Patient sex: F
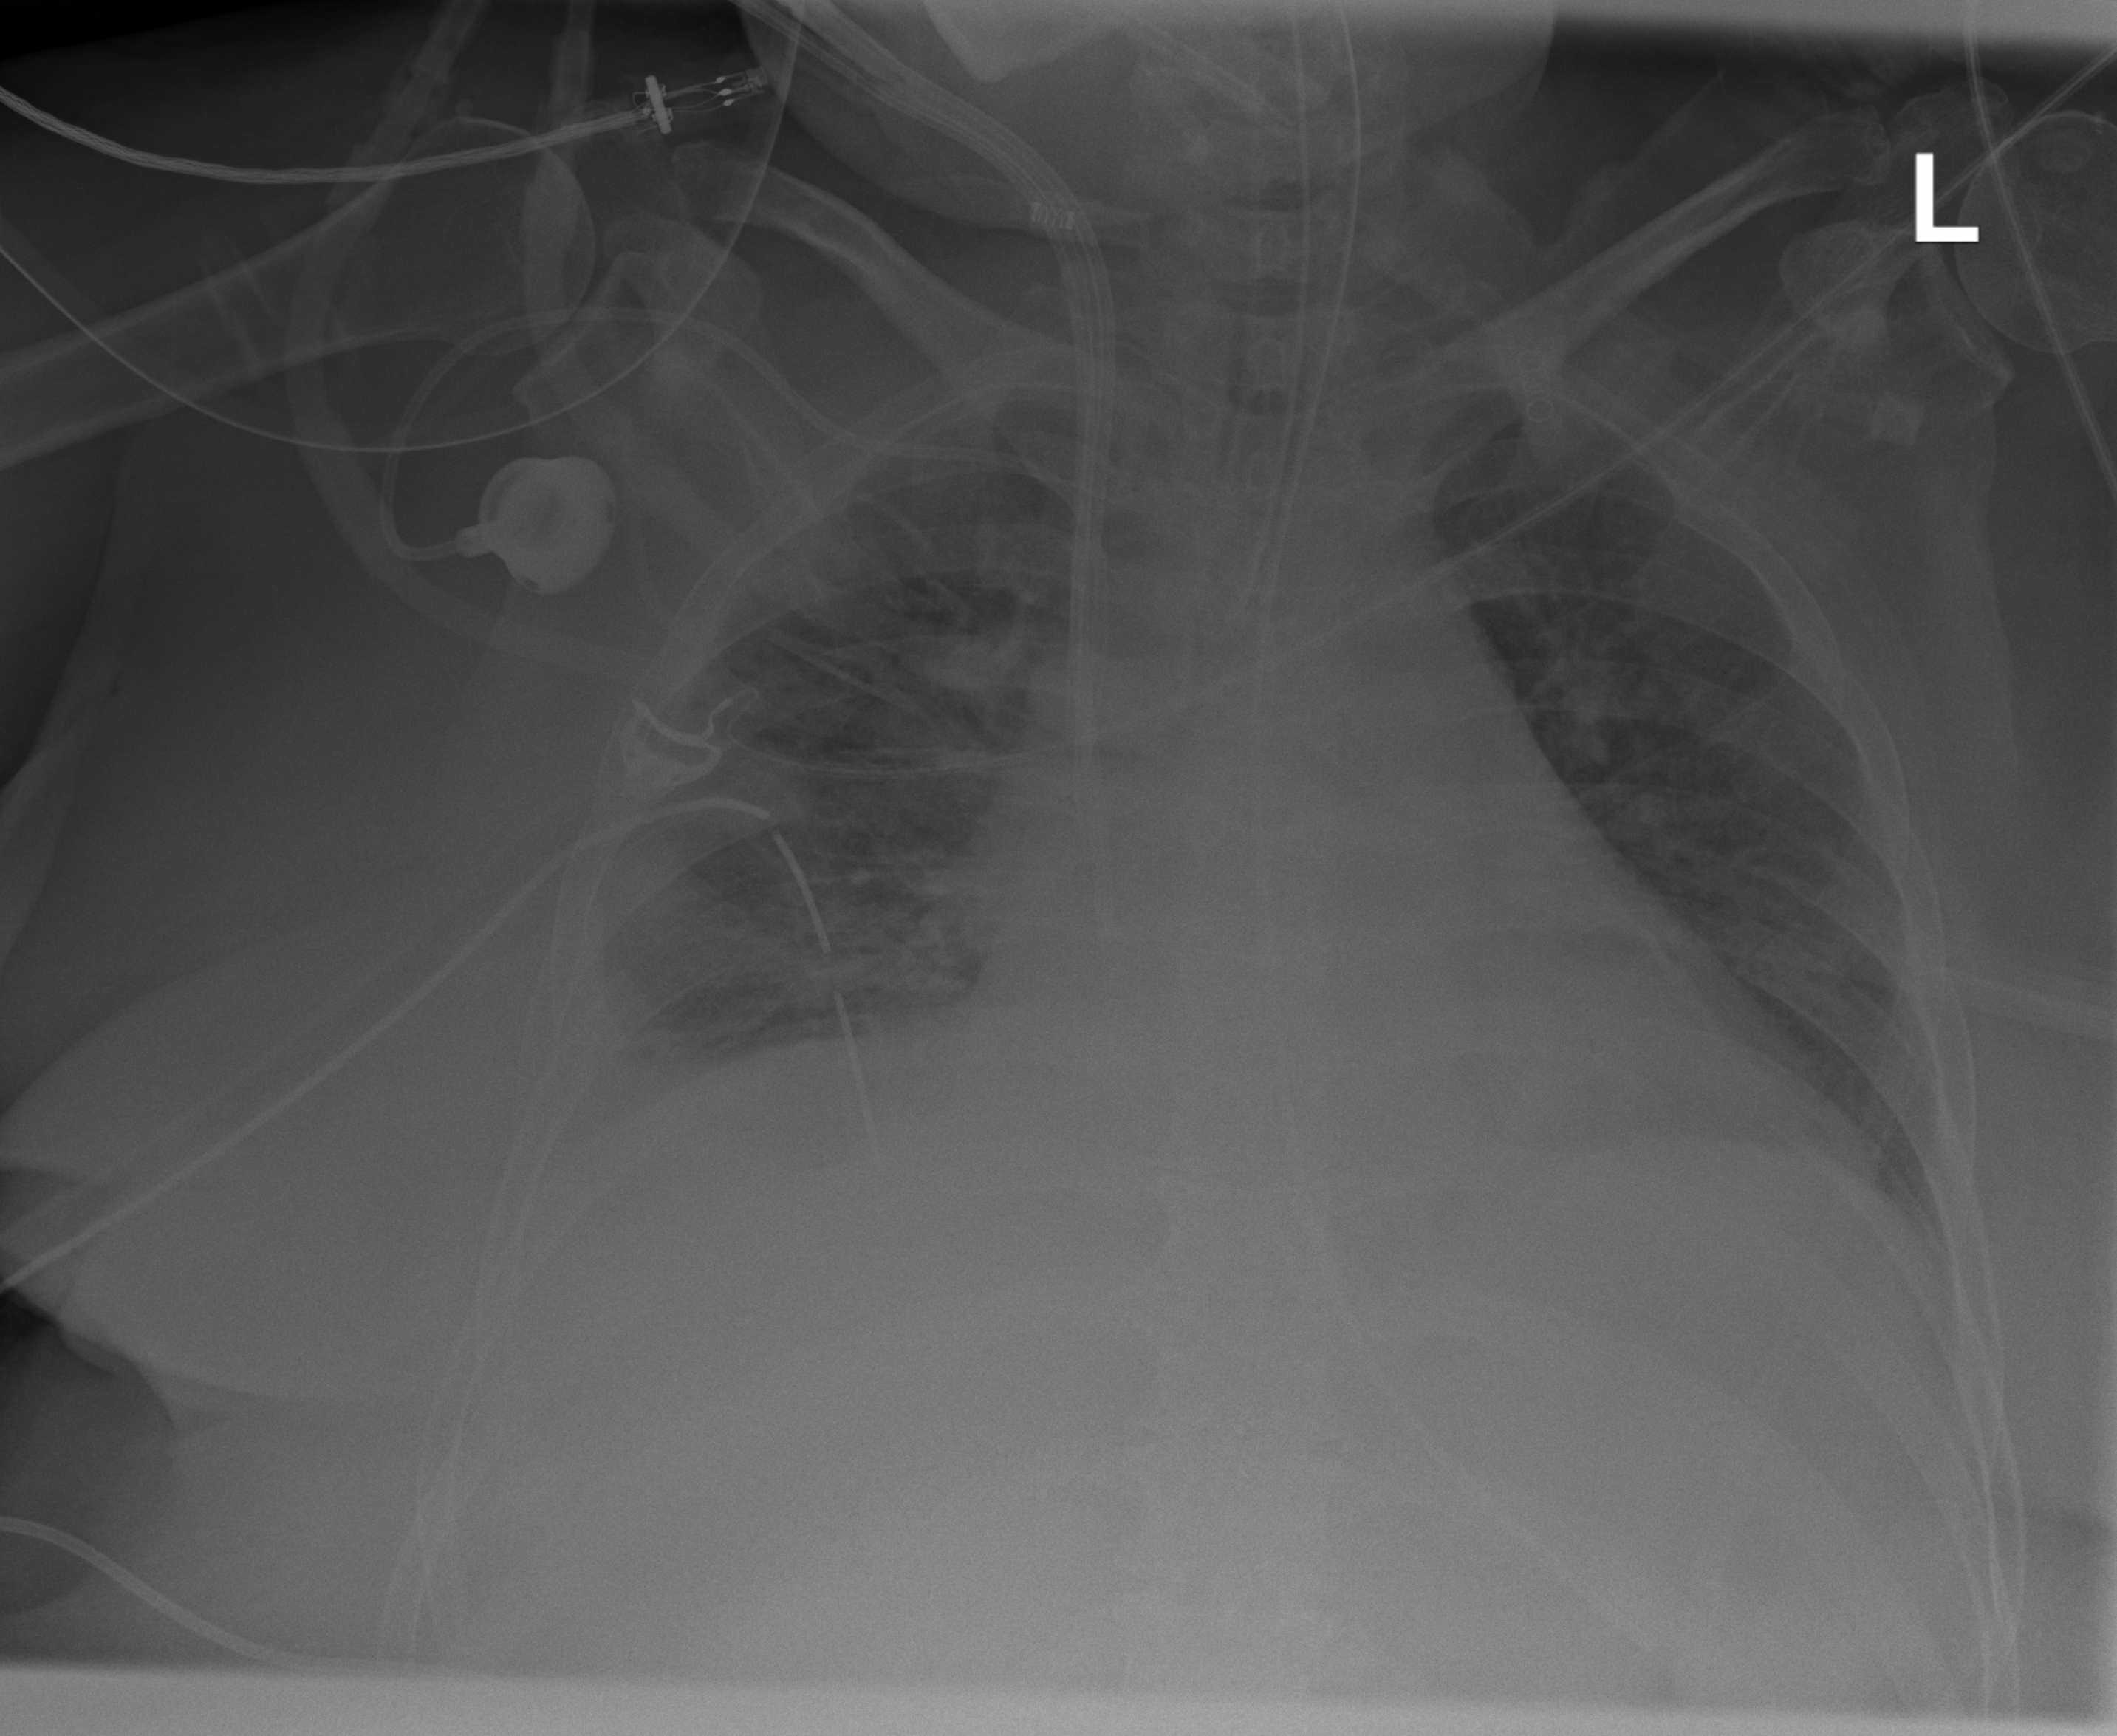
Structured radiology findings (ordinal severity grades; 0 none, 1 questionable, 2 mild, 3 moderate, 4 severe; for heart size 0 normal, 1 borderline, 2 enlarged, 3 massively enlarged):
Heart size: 2
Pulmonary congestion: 0
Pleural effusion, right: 2
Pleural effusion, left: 0
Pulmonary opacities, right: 0
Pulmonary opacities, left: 0
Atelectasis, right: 2
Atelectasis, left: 0